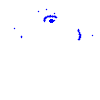
Particle: kaon